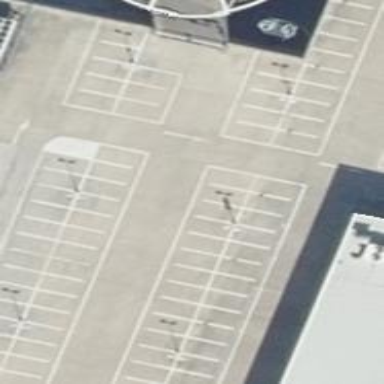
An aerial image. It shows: Concrete parking aisle designated as service road.